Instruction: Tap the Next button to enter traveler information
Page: cart
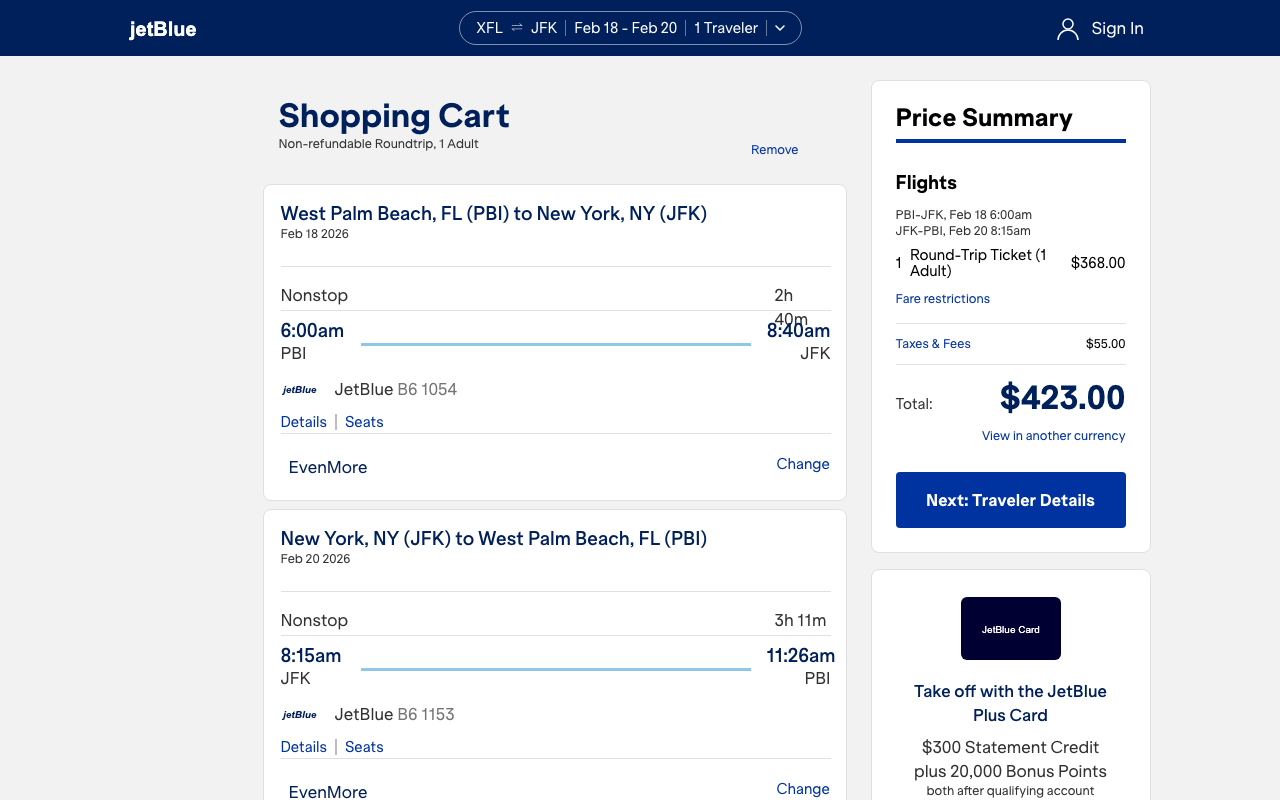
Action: click